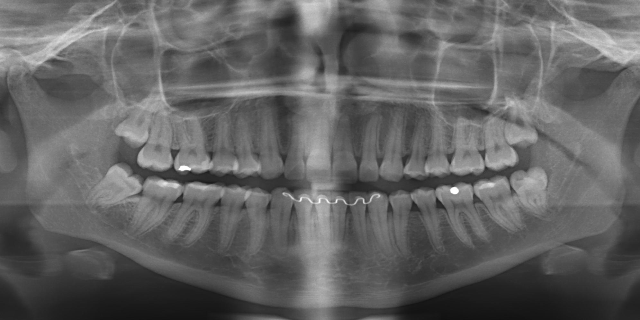
adult